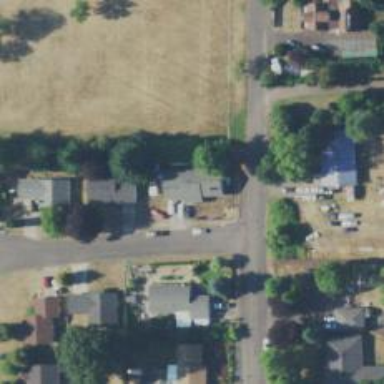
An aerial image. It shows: Residential road with sidewalk on the left side.